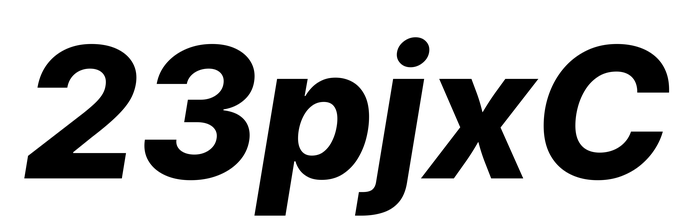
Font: Inter-Italic_ExtraBold_Italic